Question: I am working on a project where AngularJS is used heavily for the front-end. Here is what I have:

The validation rule I want to have is as follows:
The 'Next' button should be the reason inputted is .
Also, I'd like to be able to tell the user how many characters are left before he / she is able to submit. This would go in the bottom right hand corner of the textarea.
'''
<form name="paymentForm">
<div class="form-group" id="Div2">
<select ng-model="selectedPaymentStatus" ng-options="ps.name for ps in paymentStatus"></select>
</div><!-- .form_group -->
<div ng-show="selectedPaymentStatus.value === 'paymentDeferred'" class="form-group" id="Div3">
<p>Reason</p>
<textarea class="form-control" ng-model="crate.paymentDeferredReason" ng-minlength="10"></textarea>
</div><!-- .form_group -->
</form>
<button class="btn wizard-next-btn pull-right" ng-disabled="paymentForm.$valid" ng-click="nextStep()">Next</button>
<button class="btn wizard-back-btn" ng-click="previousStep()">Back</button>
'''
For some reason the above code is not working! Even when I type a single character, the next button gets enabled!
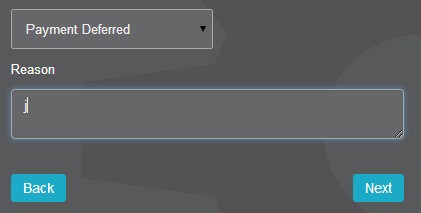
Answer: You need to make two corrections:
1. ng-disabled="paymentForm.$valid" should actually be ng-disabled="paymentForm.$invalid"
2. Add ng-required="true" to the <textarea>; otherwise ng-minlength seems not to take effect on empty fields.
Also the button being outside the form seems to work ok, but I would recommend against it; I have a feeling it would not work in all cases (but cannot prove it right now :)
Relevant fiddle: <URL>